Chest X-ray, PA view. Patient: 29 years old, sex M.
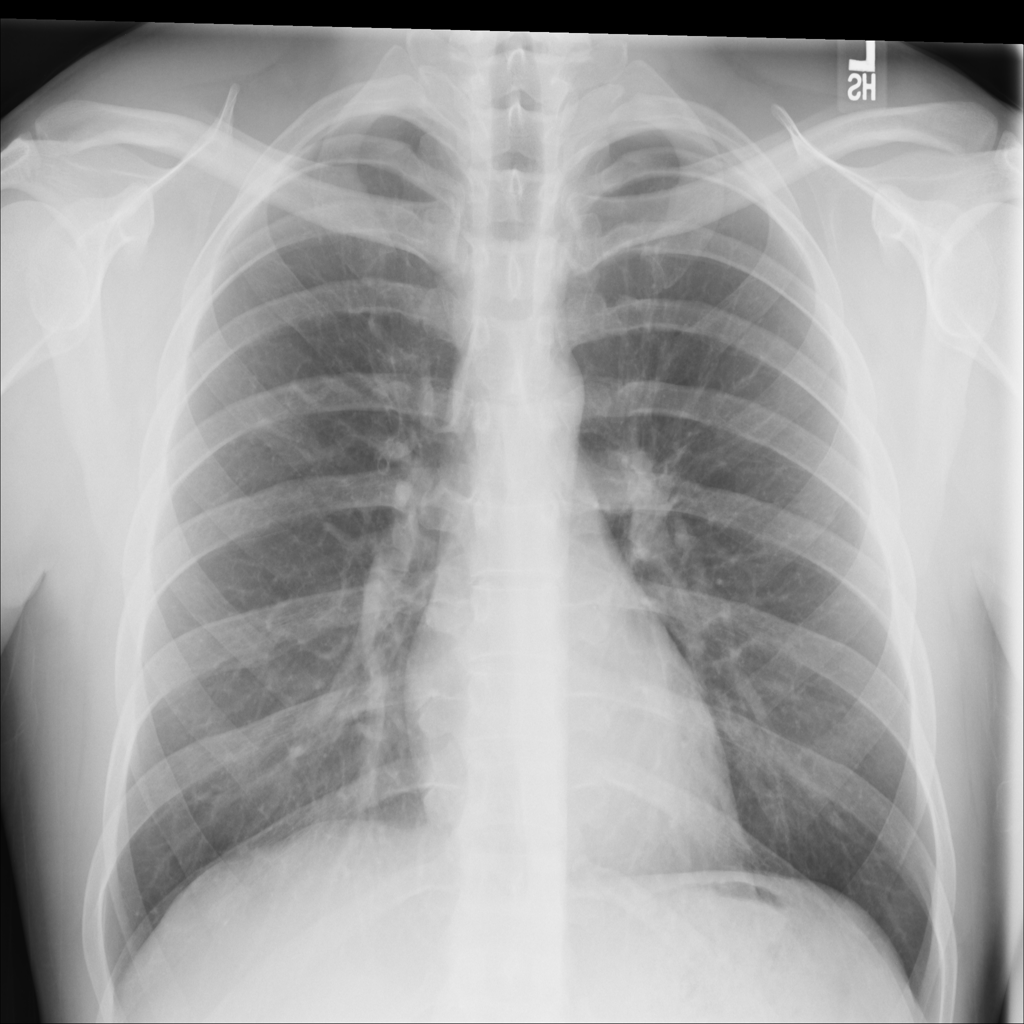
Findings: No Finding